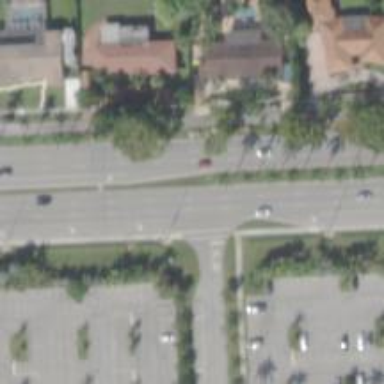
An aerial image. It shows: Uncontrolled road crossing with marked lines.